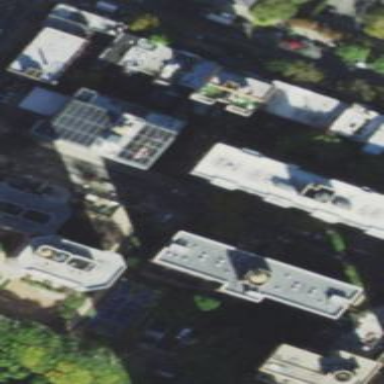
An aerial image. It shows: Building with apartments. It has flat concrete roof.